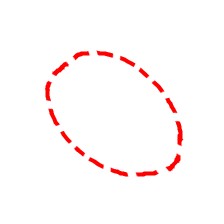
Shape: circle